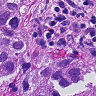
Metastatic tissue present: yes